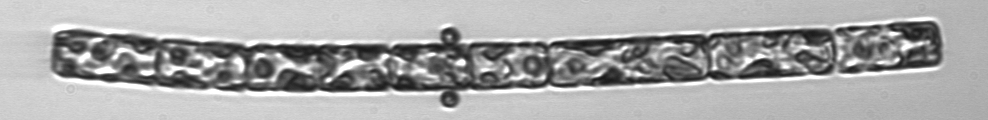
Label: Guinardia_delicatula